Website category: movie
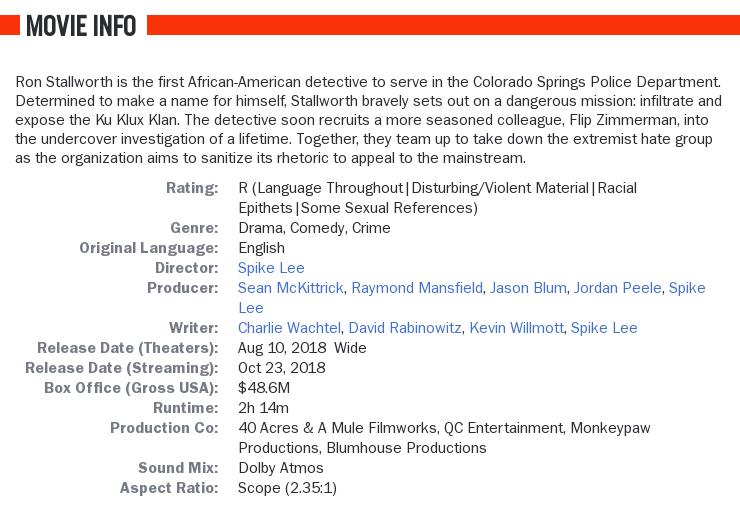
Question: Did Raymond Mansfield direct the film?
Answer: no

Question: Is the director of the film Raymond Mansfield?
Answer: no

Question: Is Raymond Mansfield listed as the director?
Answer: no

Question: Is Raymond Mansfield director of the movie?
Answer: no

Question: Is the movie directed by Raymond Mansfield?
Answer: no

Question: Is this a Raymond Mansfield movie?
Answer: no

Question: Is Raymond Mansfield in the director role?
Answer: no

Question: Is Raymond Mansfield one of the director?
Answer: no

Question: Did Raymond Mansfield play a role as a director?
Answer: no

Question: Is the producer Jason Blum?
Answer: yes

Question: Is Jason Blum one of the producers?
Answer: yes

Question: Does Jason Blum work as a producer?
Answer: yes

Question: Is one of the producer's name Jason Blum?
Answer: yes

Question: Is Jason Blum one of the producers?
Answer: yes

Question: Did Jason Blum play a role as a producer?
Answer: yes

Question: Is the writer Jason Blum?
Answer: no

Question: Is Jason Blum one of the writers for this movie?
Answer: no

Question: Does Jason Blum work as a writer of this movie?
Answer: no

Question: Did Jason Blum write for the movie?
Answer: no

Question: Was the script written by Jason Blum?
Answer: no

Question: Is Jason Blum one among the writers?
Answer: no

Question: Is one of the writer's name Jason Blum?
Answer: no

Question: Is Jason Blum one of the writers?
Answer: no

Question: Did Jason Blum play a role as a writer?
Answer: no

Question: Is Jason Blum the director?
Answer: no

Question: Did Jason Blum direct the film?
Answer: no

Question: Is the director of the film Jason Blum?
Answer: no

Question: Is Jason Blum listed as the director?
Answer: no

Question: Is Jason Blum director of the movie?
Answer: no

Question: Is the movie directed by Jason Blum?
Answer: no

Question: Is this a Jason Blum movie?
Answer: no

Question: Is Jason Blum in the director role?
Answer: no

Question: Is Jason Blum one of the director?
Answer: no

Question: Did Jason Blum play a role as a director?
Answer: no

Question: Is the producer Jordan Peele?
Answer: yes

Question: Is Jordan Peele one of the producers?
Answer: yes

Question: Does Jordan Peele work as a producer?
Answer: yes

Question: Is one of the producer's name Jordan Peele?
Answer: yes

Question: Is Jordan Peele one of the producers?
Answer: yes

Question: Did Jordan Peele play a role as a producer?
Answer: yes

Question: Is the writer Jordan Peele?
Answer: no

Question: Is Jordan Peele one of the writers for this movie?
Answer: no

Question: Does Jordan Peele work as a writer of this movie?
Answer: no

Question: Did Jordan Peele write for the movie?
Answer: no

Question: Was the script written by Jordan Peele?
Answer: no

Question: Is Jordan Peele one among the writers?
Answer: no

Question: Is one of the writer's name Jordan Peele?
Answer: no

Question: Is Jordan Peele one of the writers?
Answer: no

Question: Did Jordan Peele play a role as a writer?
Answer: no

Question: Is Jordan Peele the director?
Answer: no

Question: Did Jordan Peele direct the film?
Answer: no

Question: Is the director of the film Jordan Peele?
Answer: no

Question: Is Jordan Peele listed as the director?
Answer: no

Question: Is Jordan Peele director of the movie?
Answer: no

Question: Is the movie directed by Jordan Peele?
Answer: no

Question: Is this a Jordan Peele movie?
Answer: no

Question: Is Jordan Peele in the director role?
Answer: no

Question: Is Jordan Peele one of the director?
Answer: no

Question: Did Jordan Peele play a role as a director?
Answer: no

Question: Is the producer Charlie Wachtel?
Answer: no

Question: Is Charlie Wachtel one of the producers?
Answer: no

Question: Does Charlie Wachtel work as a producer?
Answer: no

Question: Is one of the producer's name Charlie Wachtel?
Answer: no

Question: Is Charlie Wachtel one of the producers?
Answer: no